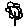
Label: flower